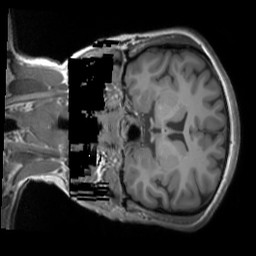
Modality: T1w
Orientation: coronal
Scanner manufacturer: siemens
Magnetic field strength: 3 T
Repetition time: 1.9 s
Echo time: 0.00267 s